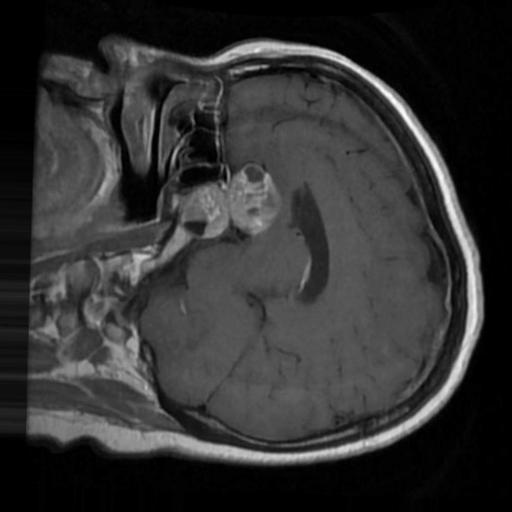
Label: brain_tumor